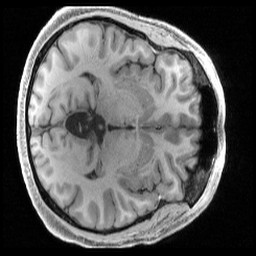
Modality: T1w
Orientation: axial
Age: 52
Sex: male
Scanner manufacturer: siemens
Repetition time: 2.4 s
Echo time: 0.00231 s